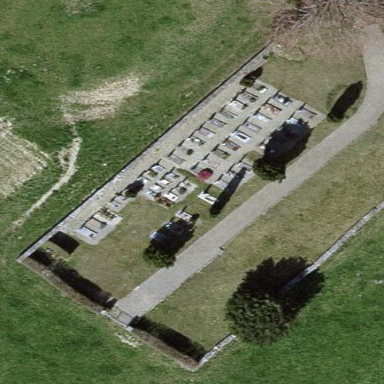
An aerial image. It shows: Cemetery.